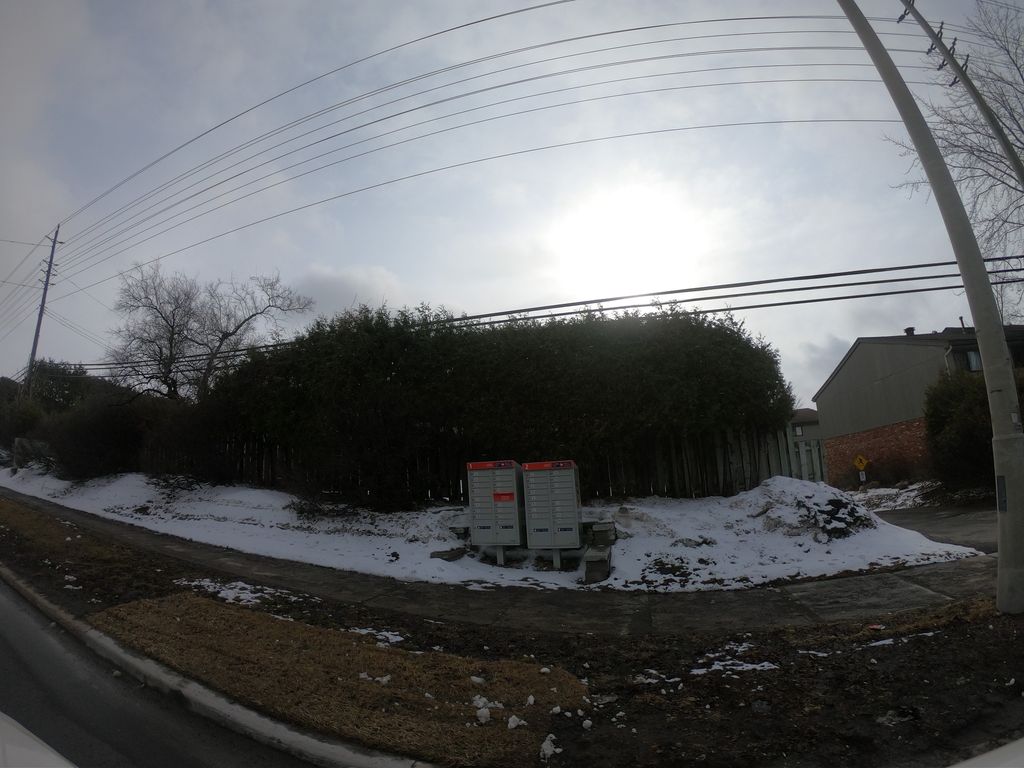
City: ottawa-gatineau